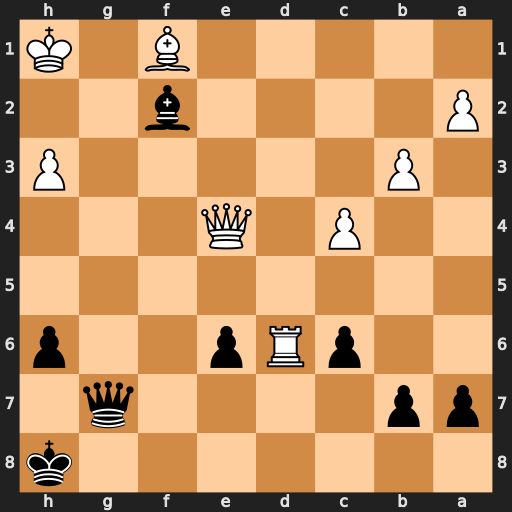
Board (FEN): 7k/pp4q1/2pRp2p/8/2P1Q3/1P5P/P4b2/5B1K
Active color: b
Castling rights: -
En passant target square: -
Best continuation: Qg1#